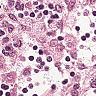
Metastatic tissue present: no